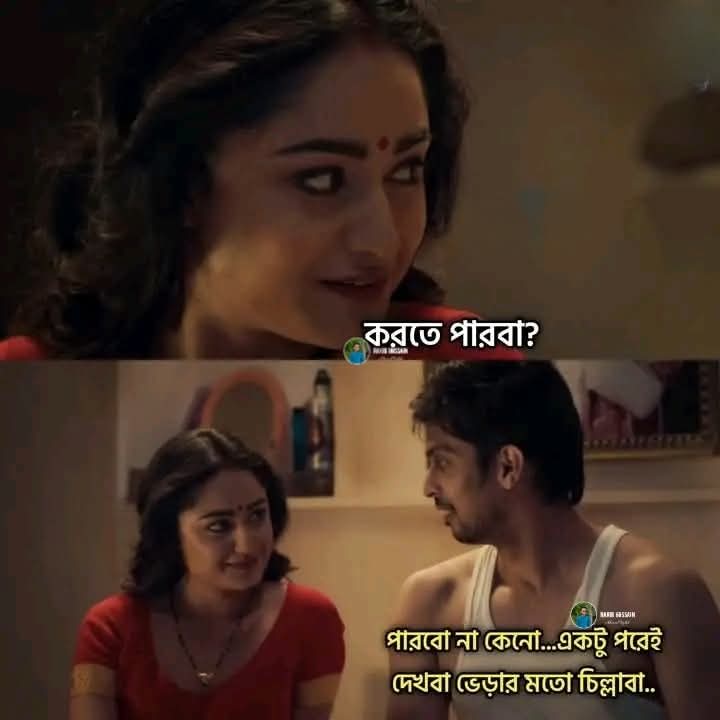
Text: করতে পারবা?
পারবো না কেনো...একটু পরেই দেখবা ভেড়ার মতো চিল্লাবা..
Label: Non Hate